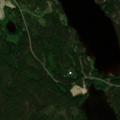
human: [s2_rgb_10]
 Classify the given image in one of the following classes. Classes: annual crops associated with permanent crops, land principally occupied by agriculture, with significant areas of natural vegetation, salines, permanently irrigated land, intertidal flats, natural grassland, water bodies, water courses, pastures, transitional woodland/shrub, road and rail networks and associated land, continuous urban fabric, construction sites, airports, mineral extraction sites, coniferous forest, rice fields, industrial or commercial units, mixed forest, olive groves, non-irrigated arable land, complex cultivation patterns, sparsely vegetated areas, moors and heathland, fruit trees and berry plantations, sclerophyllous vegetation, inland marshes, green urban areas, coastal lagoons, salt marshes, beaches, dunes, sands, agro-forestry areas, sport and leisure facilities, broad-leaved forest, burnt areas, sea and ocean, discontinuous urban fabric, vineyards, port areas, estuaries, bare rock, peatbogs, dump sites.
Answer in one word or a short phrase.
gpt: coniferous forest, mixed forest, water bodies